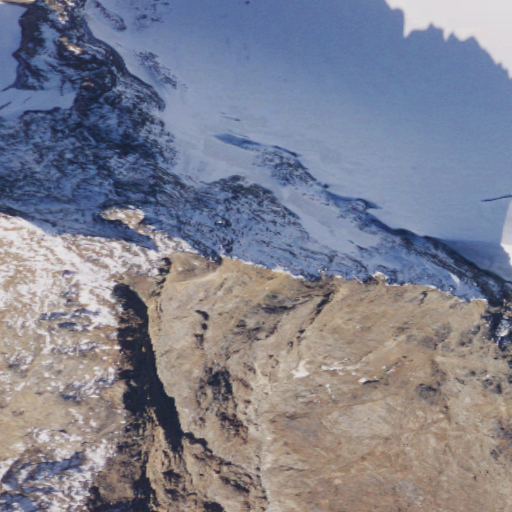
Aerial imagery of mountain in Washington named Sentinel Peak containing barren land and snow